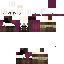
A female human skin with medium skin, wearing brown long hair dressed in a purple robe top and brown pants, featuring a closed mouth.